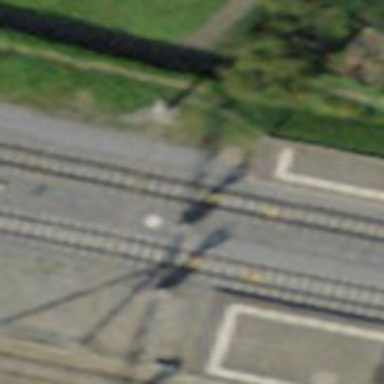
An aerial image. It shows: Railway signal.